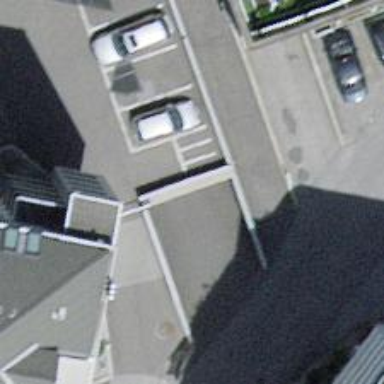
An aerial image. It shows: Parking entrance.